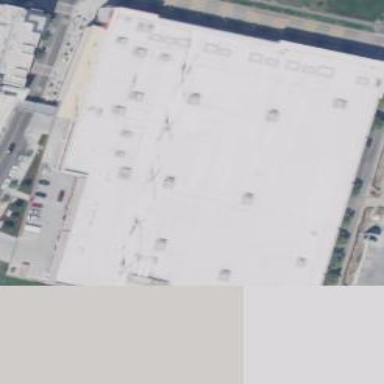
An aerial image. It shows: Commercial building housing supermarket with flat gray roof.